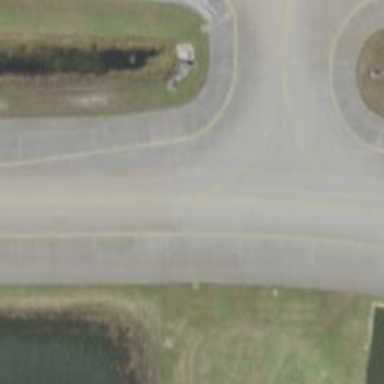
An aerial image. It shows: Image of taxiway at airport.